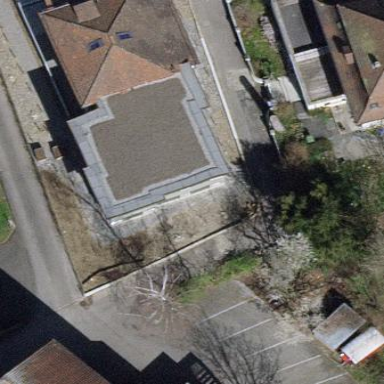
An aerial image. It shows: Kindergarten building.